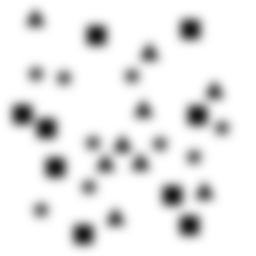
Squares: 9
Triangles: 9
Stars: 9
Total shapes: 27